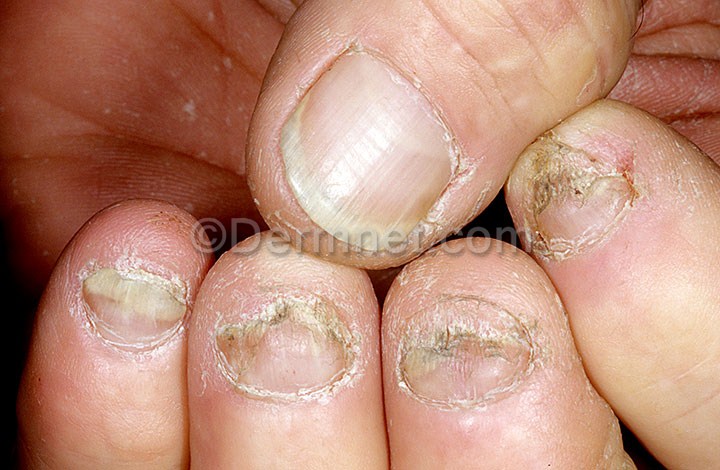
Disease: Nail Fungus and other Nail Disease